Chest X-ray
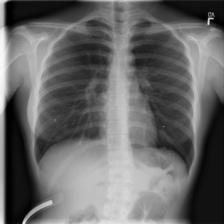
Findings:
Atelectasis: negative
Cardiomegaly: negative
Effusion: negative
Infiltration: negative
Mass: negative
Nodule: negative
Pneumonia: negative
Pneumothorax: negative
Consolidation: negative
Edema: negative
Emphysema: negative
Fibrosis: negative
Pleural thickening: negative
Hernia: negative